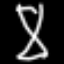
Label: hourglass